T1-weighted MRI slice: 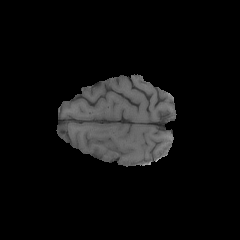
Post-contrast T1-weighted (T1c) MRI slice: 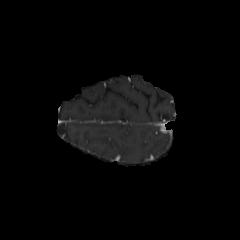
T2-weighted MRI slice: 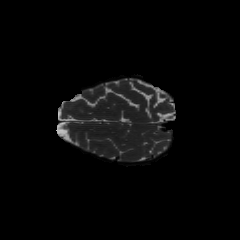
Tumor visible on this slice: no